Question: i want to rotate multiple UIImageView around anchor point and give them a little rotation so that could be something like this
<URL>
this is my code i think it should work but wear thing happened
'''
int angel=0;
for (int i=0; i<6; i++)
{
UIImage *image=[UIImage imageNamed:@"images.jpeg"];
UIImageView *imageView=[[UIImageView alloc]initWithImage:image];
[self.view addSubview:imageView];
[imageView setFrame:CGRectMake(0, 0, 80, 80)];
[imageView setCenter:CGPointMake(150, 150)];
imageView.layer.anchorPoint = CGPointMake(1.0, 1.0);
imageView.transform = CGAffineTransformMakeRotation(angel);
angel+=3;
}
'''

i think they all should be in the same side as iam increasing angle with 3 , how to achieve this ?
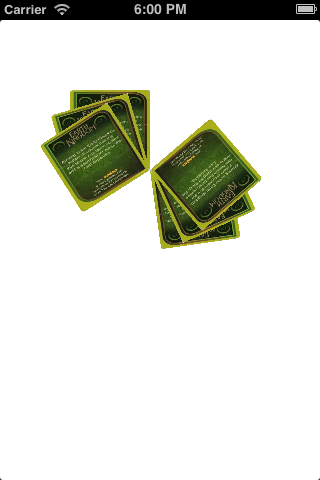
Answer: This is due to the fact that 'CGAffineTransformMakeRotation()' takes radians as input, not degrees. Now, you could easily convert from degrees to radians using a macro like this:
'''
#define DEGREES_TO_RADIANS(angle) ((angle) / 180.0 * M_PI)
'''
Or you could just use smaller input values. In radians, 360 degrees is equal to 2 * p ~ 6.28, so instead of ranging your values assuming 0-360, you should assume 0-2p. When you increase the value by 3, you're effectively increasing it by just under 180 degrees, which is why you're seeing what you are.
Overall, try using 'angel += 0.052539;'. You'll need to change 'angel' from an int to a float as @Kyle W. pointed out